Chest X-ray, AP view. Patient: 59 years old, sex M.
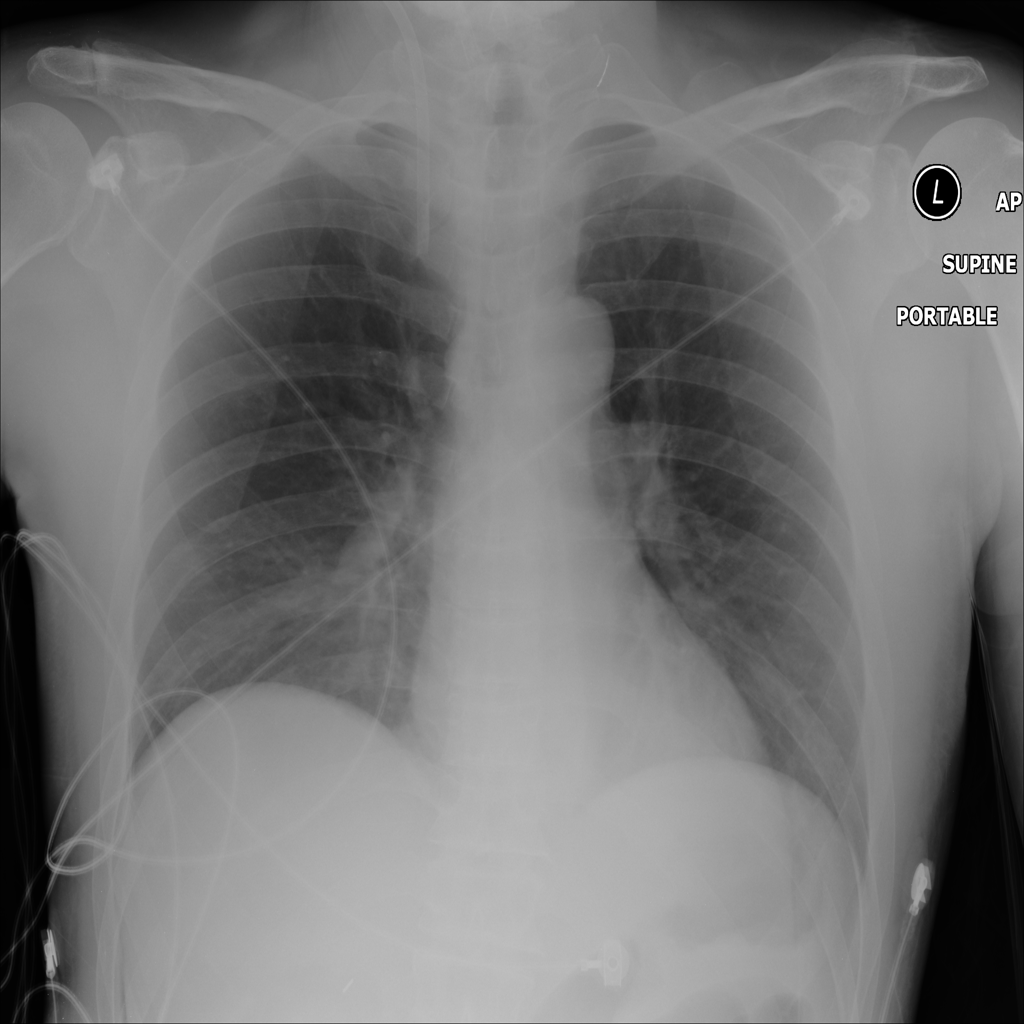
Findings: Pneumonia